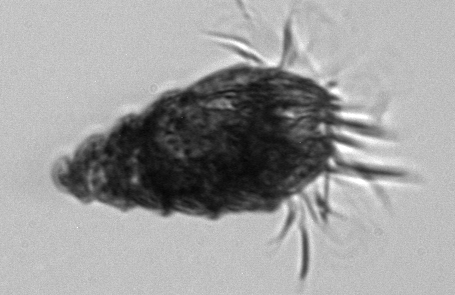
Label: Laboea_strobila